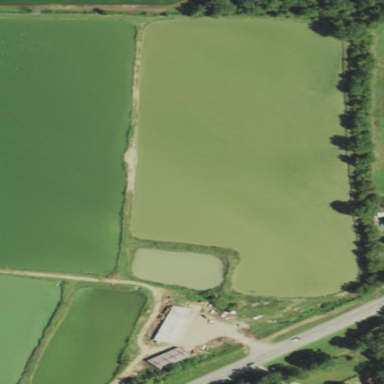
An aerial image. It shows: Pond surrounded by natural water.